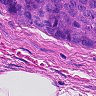
Metastatic tissue present: yes